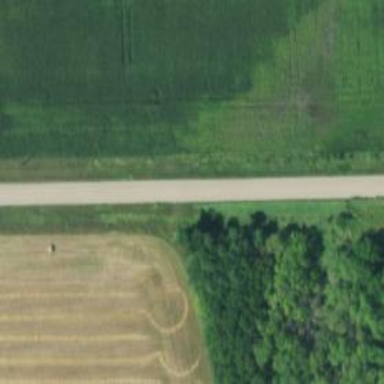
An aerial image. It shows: Unclassified road.